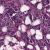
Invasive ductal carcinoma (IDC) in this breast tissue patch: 1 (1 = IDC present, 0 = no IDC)